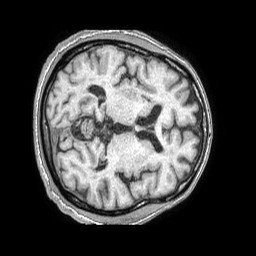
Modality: T1w
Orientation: axial
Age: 58
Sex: male
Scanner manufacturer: philips
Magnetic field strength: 1.5 T
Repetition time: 0.007737 s
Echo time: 0.003604 s